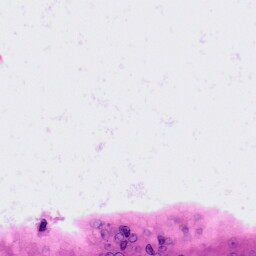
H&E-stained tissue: Colon